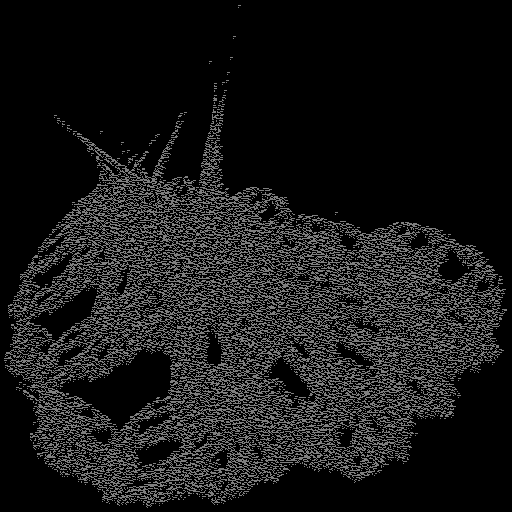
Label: broccoli